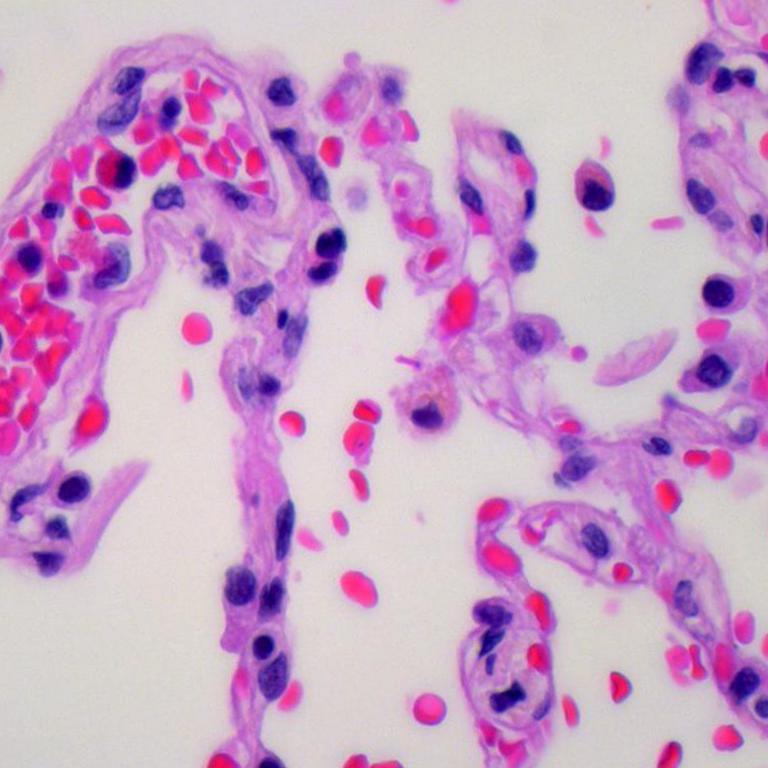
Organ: lung
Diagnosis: benign